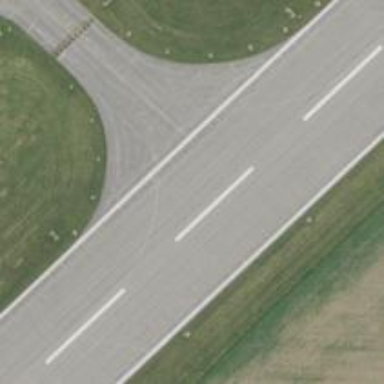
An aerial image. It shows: View of taxiway at the airport.